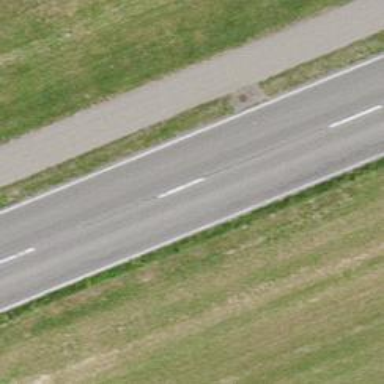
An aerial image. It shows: Asphalt road classified as primary highway.